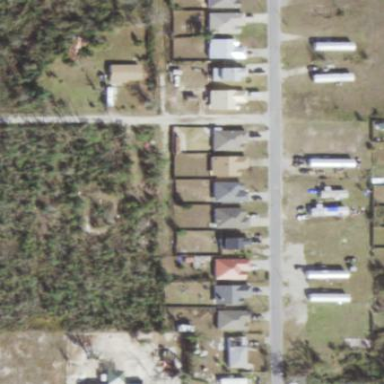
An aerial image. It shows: Residential area consisting of single-family homes.